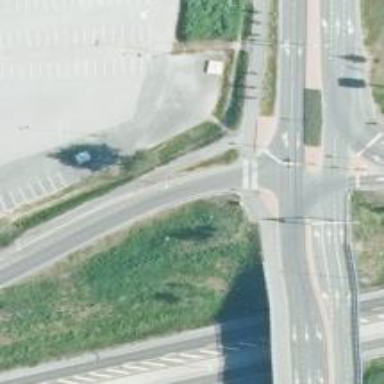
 classified as tertiary in terms of functionality."